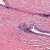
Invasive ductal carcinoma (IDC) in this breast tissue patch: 0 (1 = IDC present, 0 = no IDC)